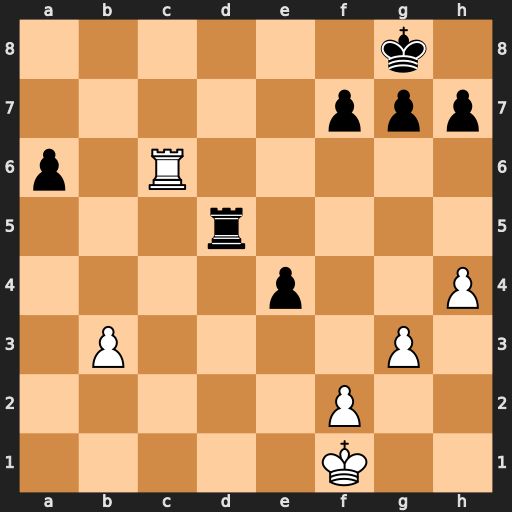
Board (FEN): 6k1/5ppp/p1R5/3r4/4p2P/1P4P1/5P2/5K2
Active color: w
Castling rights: -
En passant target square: -
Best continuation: Rc8+ Rd8 Rxd8#